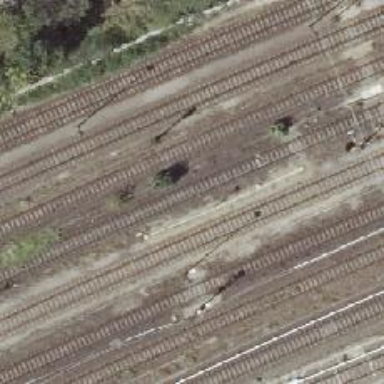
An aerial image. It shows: Railway signal.